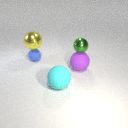
small blue rubber sphere to the left of large purple rubber sphere